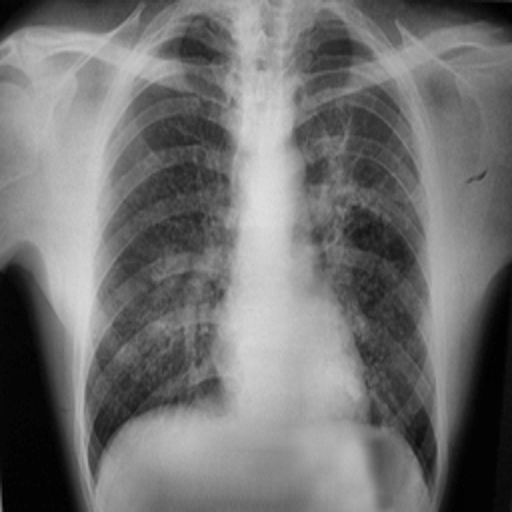
Finding: TUBERCULOSIS